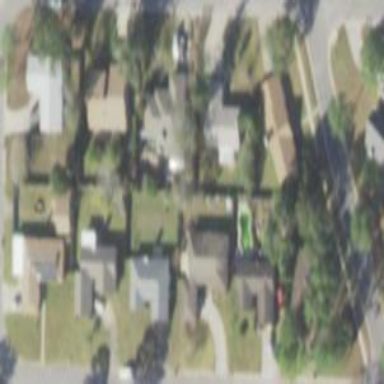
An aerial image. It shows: Residential area composed of single-family homes.